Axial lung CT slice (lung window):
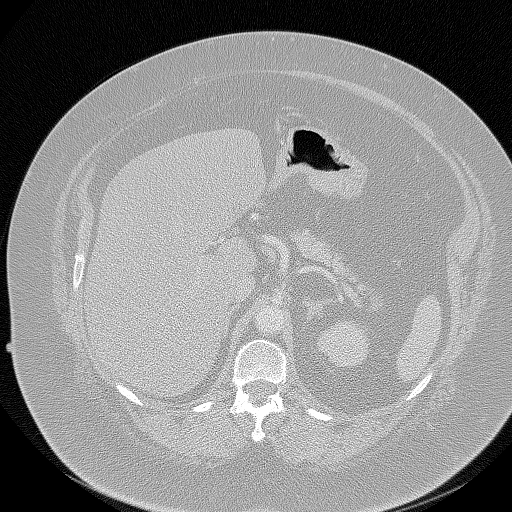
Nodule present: no